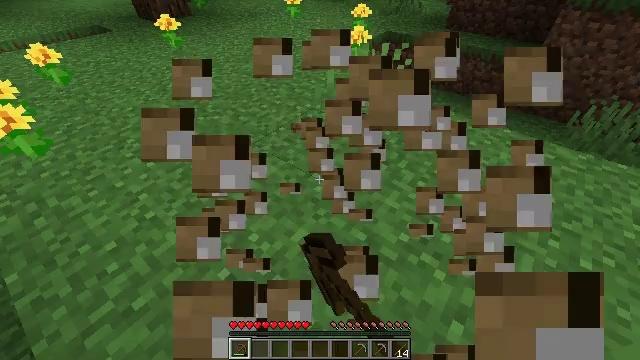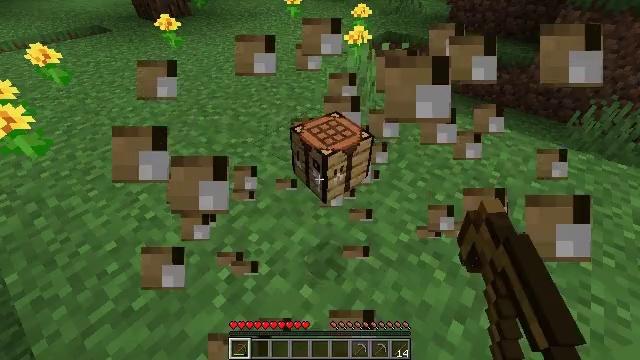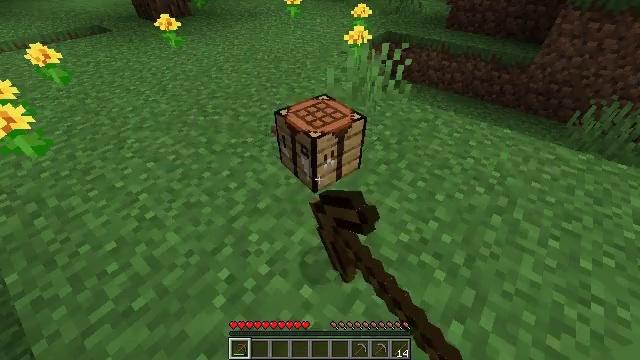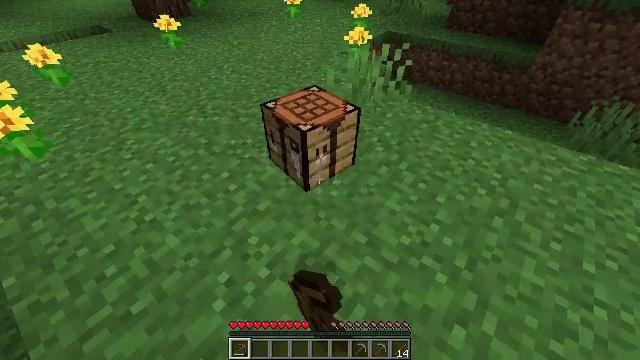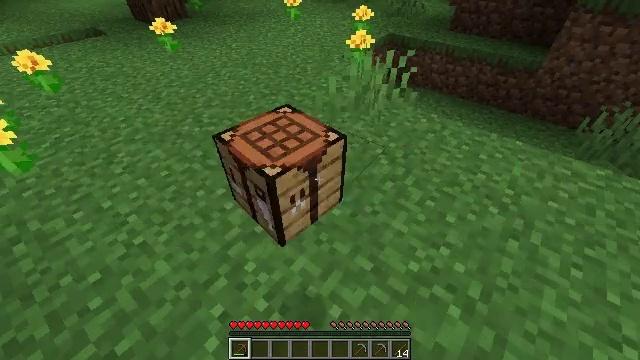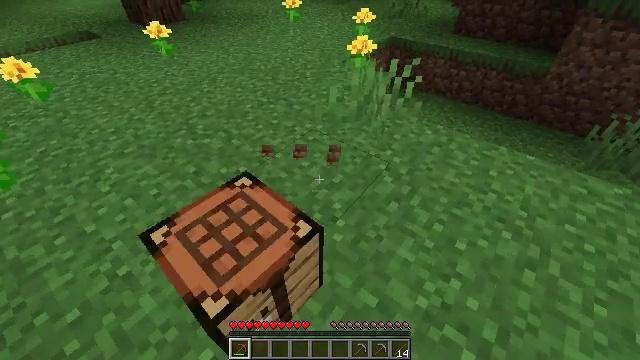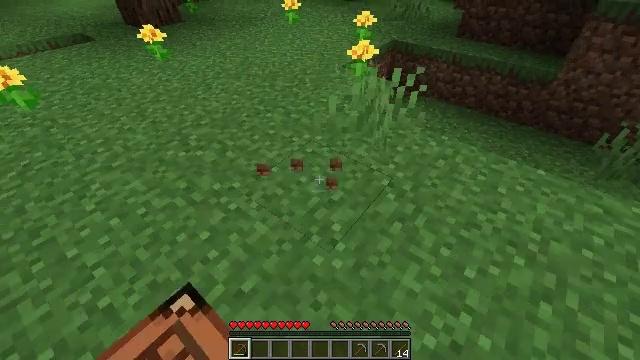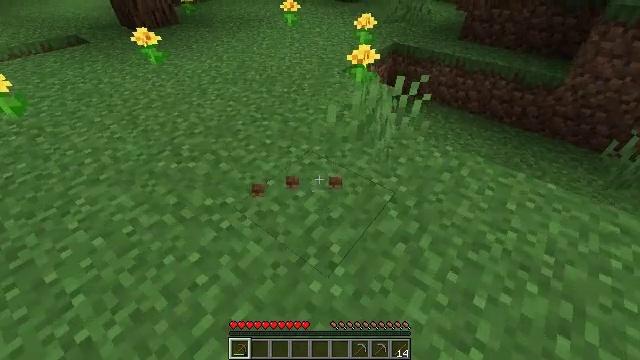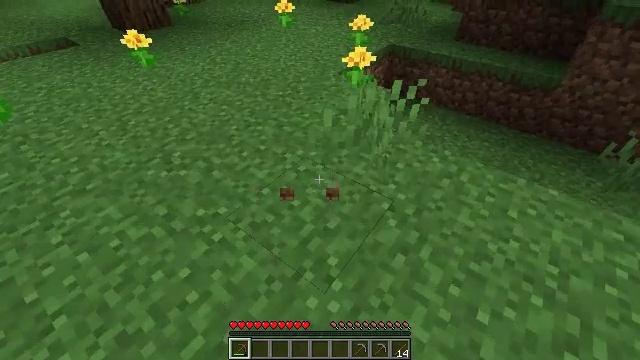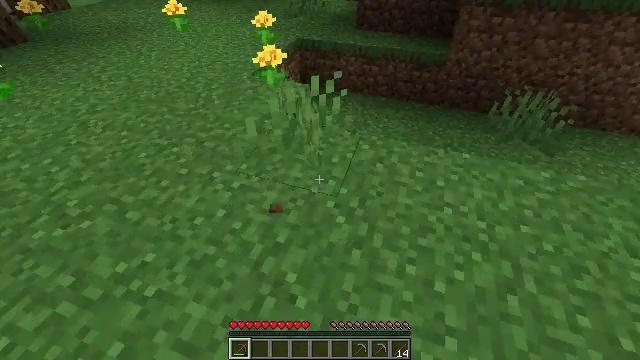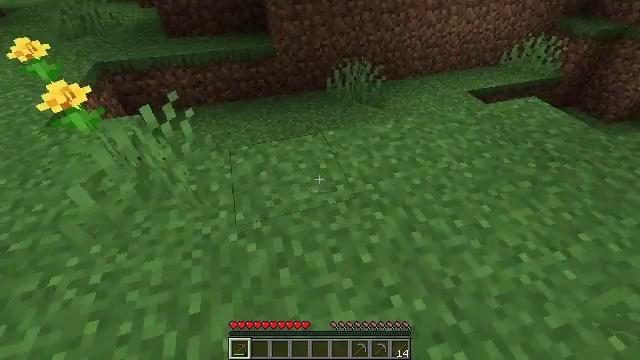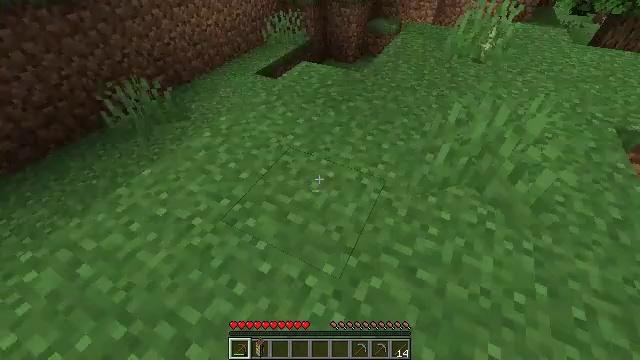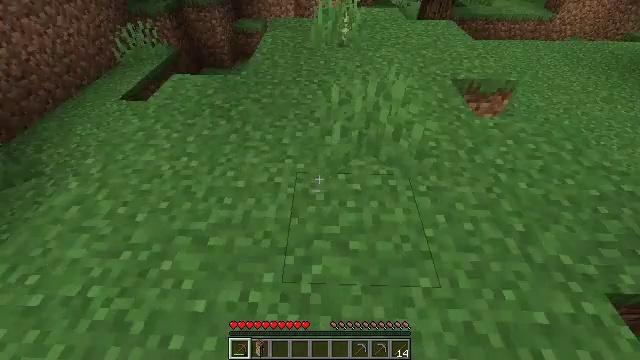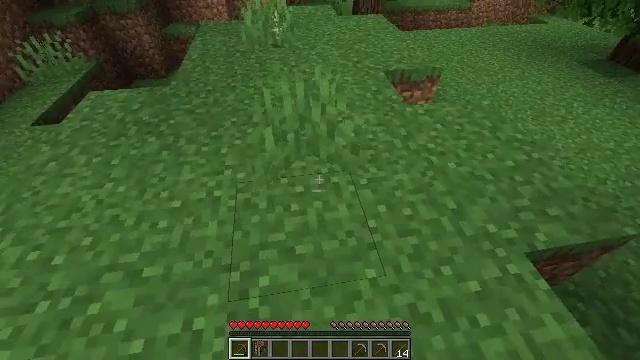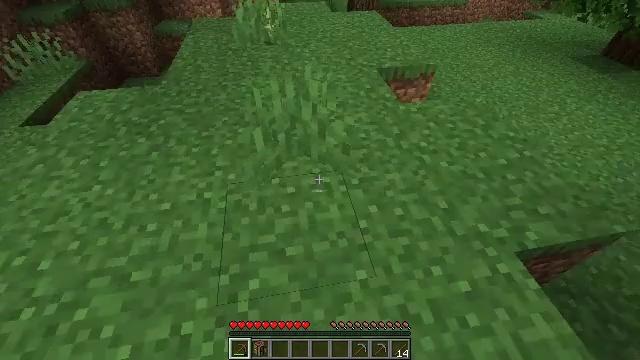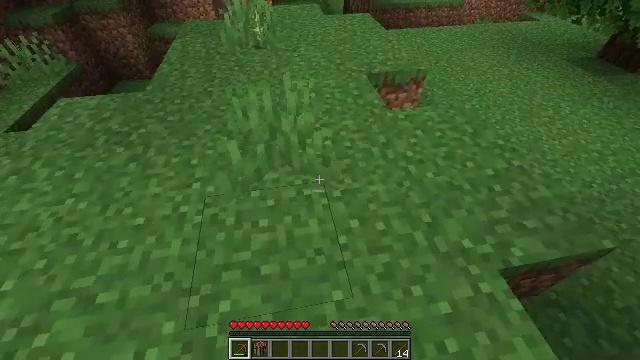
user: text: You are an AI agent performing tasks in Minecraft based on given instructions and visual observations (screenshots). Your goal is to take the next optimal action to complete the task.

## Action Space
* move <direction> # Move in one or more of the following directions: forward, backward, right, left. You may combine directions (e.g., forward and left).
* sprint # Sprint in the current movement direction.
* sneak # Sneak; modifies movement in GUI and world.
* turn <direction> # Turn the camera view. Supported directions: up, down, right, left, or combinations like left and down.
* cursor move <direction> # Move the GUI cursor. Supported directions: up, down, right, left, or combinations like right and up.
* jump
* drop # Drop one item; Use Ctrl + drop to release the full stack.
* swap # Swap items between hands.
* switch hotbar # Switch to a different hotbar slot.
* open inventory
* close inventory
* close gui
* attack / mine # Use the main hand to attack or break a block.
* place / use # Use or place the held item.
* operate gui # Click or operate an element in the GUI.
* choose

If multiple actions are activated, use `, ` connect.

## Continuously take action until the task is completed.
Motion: motion action
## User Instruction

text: Drop a wooden pickaxe.
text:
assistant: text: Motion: attack / mine
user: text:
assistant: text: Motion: attack / mine
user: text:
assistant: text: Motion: move forward, attack / mine
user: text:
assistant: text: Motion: move forward, attack / mine
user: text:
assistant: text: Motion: move forward
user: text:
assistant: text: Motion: move forward
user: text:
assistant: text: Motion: move forward
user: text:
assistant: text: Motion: move forward
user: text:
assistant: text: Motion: move forward, turn right
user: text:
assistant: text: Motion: move forward and move right, turn right
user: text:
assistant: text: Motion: move right, turn right
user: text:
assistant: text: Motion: move right, turn right
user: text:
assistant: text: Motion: move right, turn right
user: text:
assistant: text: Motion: move forward and move right
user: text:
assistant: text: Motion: move forward and move right
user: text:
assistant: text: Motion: move forward and move right
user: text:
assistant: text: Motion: move forward and move right
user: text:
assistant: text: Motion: move forward and move right, turn left
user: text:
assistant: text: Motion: move forward, turn right
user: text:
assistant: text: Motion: move forward, turn right and down
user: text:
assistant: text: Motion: move forward, turn right and down
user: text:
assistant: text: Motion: move forward, turn right and down
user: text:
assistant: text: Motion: move forward, turn right and down
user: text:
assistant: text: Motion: move forward, turn right
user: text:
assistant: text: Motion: move forward, turn down
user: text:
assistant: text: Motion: move forward, turn down
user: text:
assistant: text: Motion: turn left and down
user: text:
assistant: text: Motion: turn left and down
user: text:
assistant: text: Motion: turn down
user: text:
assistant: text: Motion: open inventory